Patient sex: F
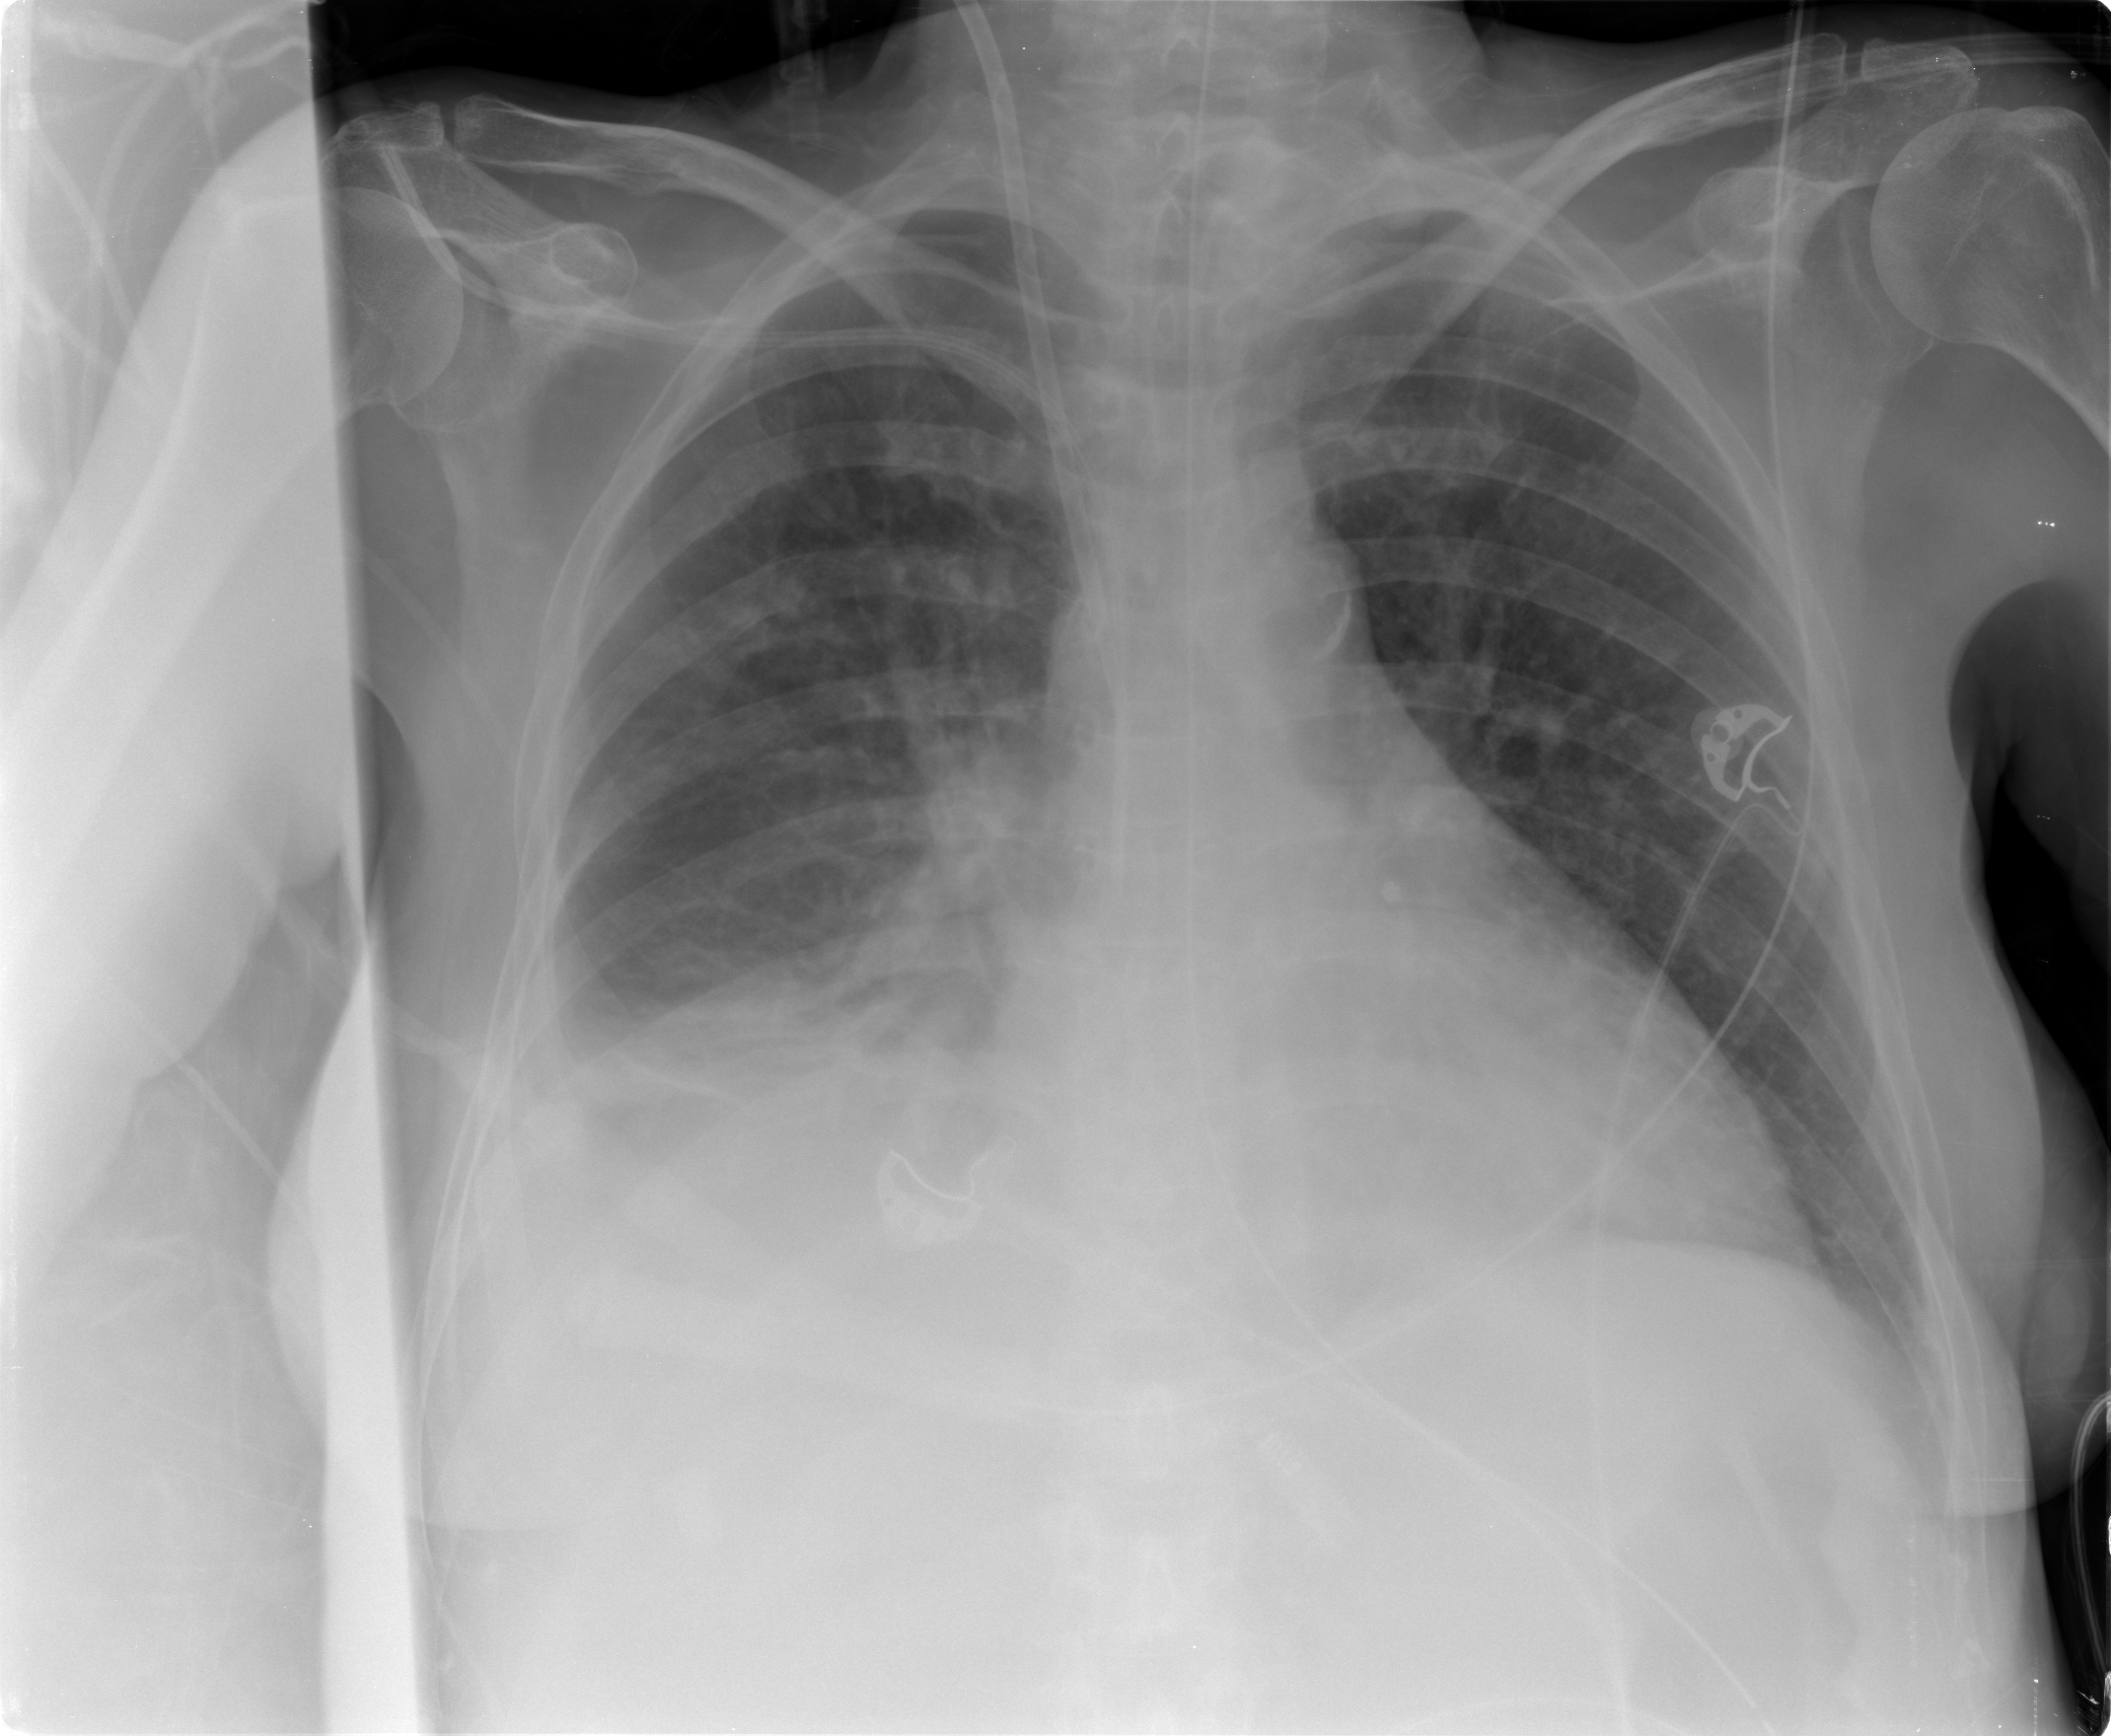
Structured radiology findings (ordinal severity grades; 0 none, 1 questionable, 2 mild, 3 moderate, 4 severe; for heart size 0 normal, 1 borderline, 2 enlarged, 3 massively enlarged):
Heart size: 1
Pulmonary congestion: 0
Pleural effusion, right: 2
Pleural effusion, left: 0
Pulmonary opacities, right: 1
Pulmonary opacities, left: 0
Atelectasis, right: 2
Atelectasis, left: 0